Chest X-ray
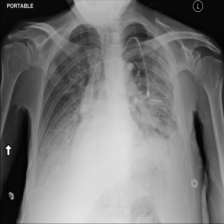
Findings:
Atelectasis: negative
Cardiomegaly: negative
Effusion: negative
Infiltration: negative
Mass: positive
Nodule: negative
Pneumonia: positive
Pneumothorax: negative
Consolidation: negative
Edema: positive
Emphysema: negative
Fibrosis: negative
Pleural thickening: negative
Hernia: negative